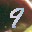
Label: 9